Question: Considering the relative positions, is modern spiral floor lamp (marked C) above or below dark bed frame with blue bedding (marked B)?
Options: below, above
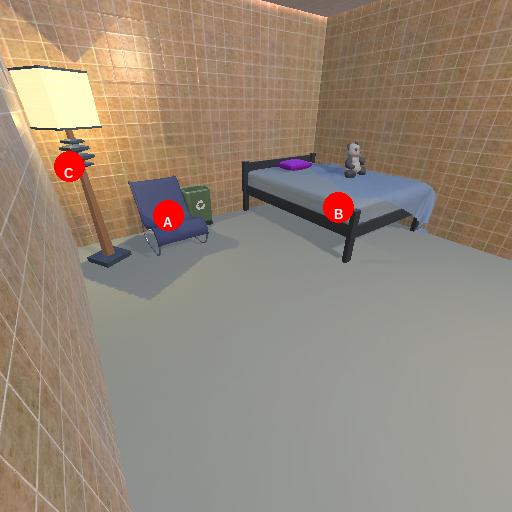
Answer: below